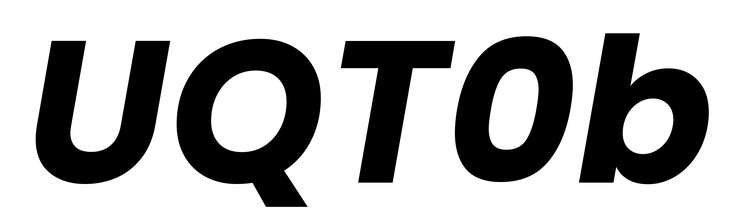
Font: Poppins-BoldItalic